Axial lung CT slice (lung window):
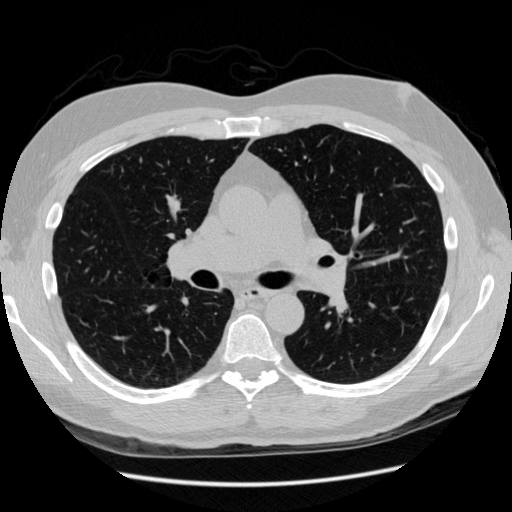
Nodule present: no